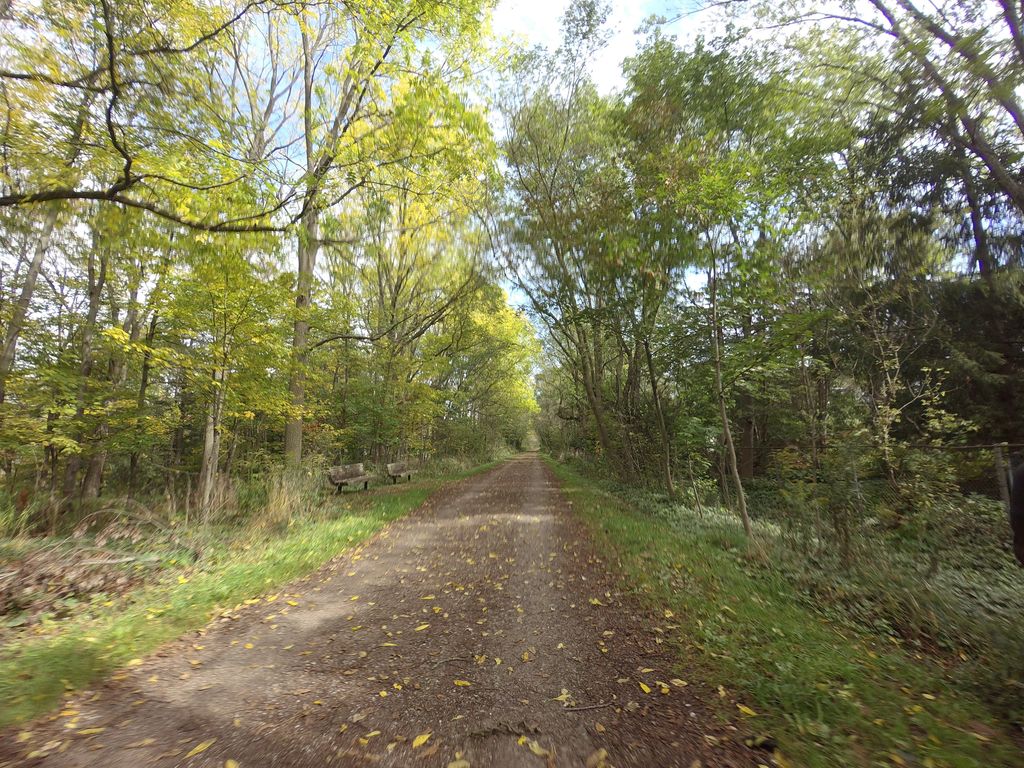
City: hamilton